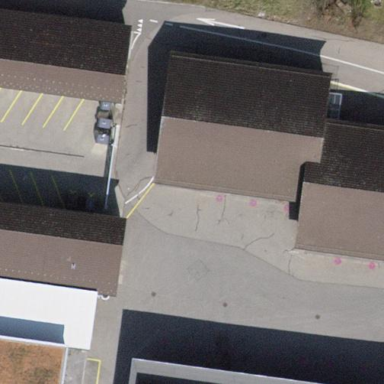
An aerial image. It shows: Industrial building.